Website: lowes
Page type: account-selection
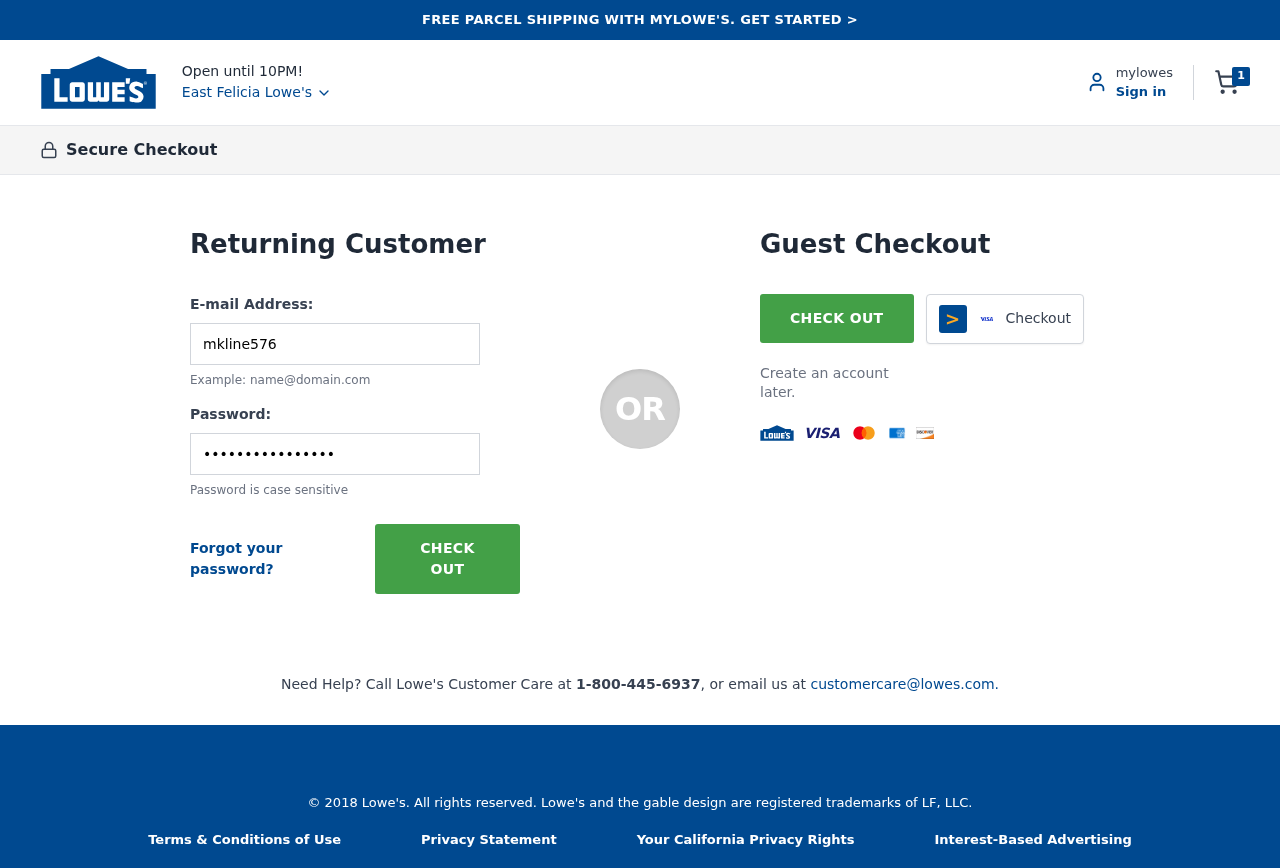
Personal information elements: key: PII_CITY
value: East Felicia Lowe's
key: PII_LOGIN_USERNAME
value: mkline576
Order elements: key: ORDER_NUM_ITEMS
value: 1